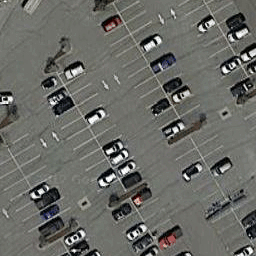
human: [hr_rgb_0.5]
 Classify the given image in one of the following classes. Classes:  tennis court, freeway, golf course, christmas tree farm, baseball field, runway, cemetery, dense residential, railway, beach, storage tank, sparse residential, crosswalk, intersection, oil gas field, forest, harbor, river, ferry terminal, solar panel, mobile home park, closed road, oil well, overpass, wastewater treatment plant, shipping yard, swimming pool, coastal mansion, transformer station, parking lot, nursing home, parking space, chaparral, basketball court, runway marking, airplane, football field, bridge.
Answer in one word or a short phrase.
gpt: parking lot